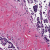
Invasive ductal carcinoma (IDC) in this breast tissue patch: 1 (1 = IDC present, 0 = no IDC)